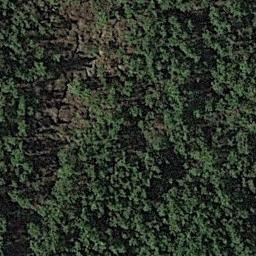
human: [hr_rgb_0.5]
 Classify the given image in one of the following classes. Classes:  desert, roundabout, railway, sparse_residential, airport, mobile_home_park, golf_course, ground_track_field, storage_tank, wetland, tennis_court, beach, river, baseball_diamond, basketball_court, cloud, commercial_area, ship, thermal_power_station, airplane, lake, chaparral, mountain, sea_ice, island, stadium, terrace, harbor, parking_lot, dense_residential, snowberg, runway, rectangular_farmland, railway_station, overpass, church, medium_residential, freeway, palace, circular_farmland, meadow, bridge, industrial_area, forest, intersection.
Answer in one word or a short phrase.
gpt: forest